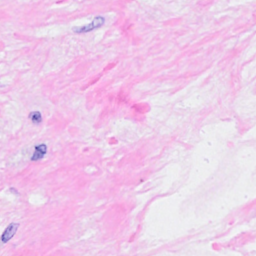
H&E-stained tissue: Breast